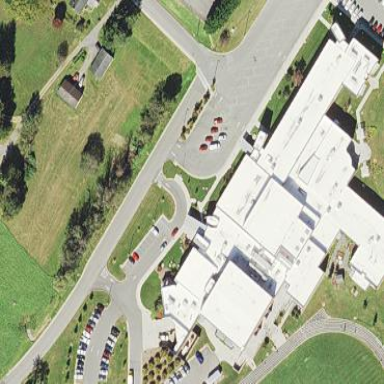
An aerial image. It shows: School building.